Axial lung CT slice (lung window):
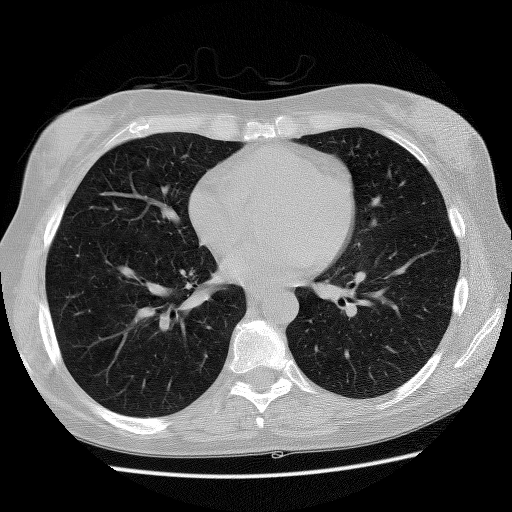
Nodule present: no